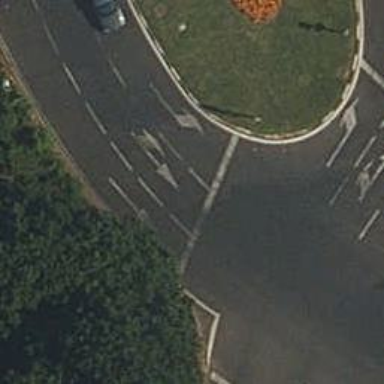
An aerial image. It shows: Road with traffic signals.